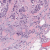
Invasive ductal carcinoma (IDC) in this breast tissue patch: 1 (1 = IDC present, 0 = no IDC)